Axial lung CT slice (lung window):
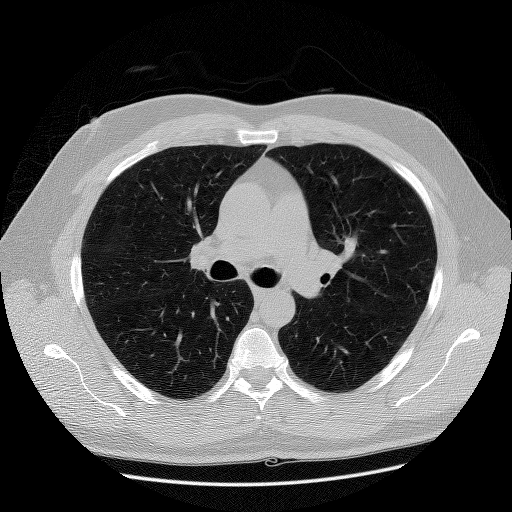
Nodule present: yes
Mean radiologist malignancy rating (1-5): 3